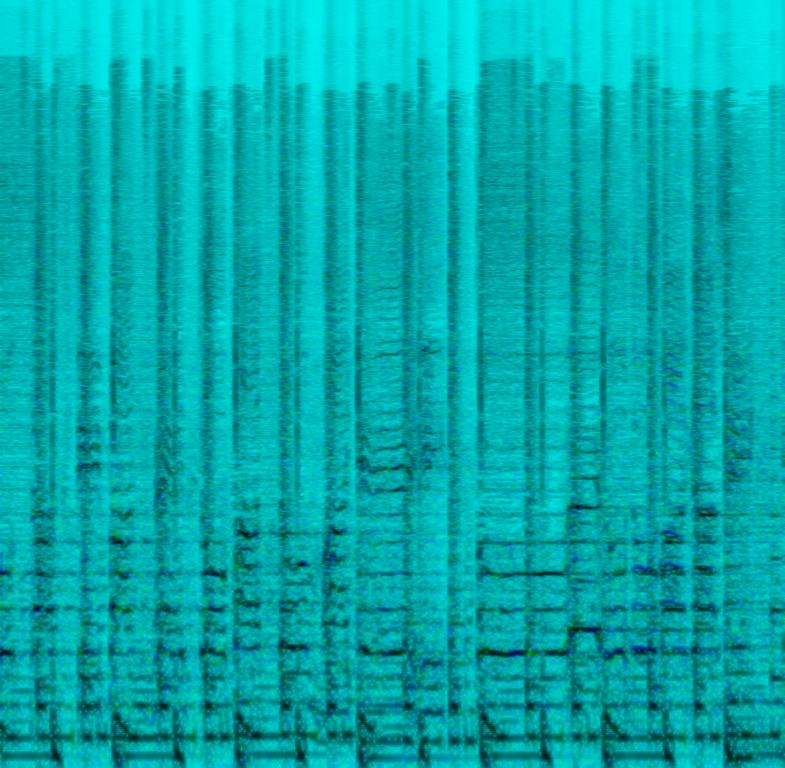
The Urban Latin song features a harmonizing male vocals singing over "4 on the floor" kick pattern, shimmering hi hats, syncopated snare hits layered with simple synth lead melody and buzzy synth bass. It sounds energetic and addictive, like something you would hear in clubs.